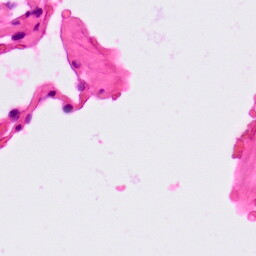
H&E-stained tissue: Lung